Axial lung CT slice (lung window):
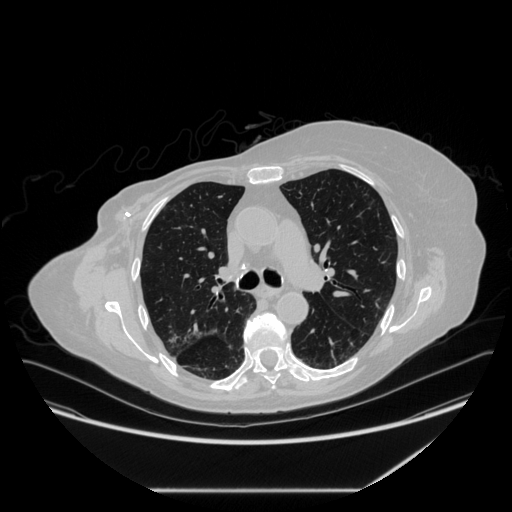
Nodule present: no